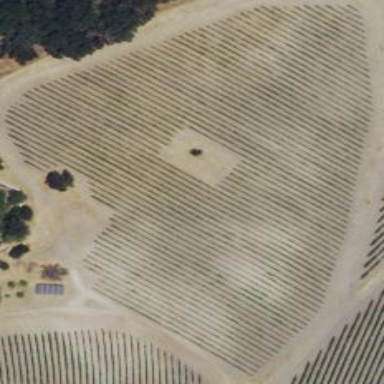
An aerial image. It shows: Vineyard with grape crops.